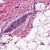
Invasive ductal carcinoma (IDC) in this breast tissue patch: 0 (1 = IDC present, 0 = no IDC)